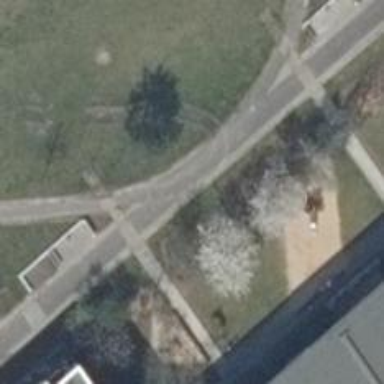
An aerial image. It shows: Asphalt path.